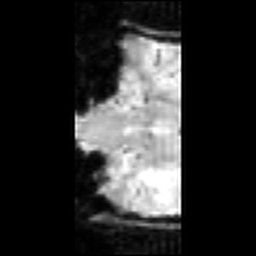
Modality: inplaneT2
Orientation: coronal
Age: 23
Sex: female